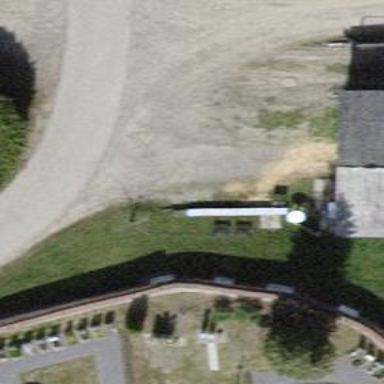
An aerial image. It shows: Unpaved driveway with service road designation.